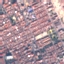
Land use / land cover class: Residential